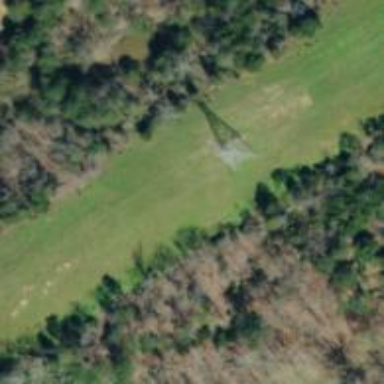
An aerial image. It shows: Power tower.